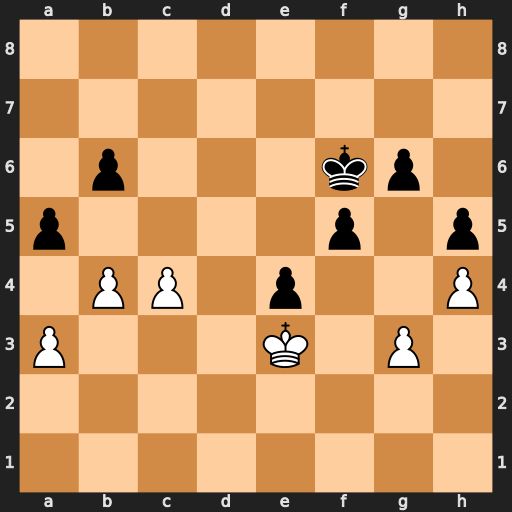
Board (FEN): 8/8/1p3kp1/p4p1p/1PP1p2P/P3K1P1/8/8
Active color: w
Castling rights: -
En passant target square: -
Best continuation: c5 bxc5 bxa5 Ke5 a6